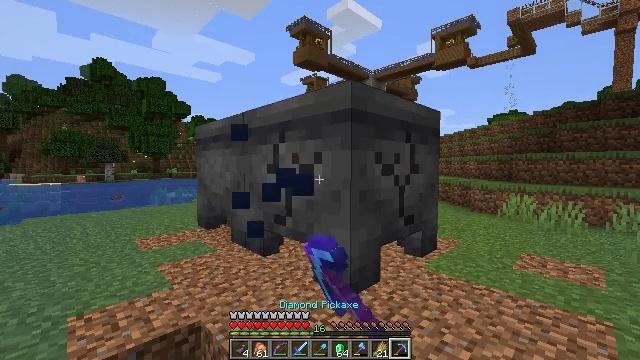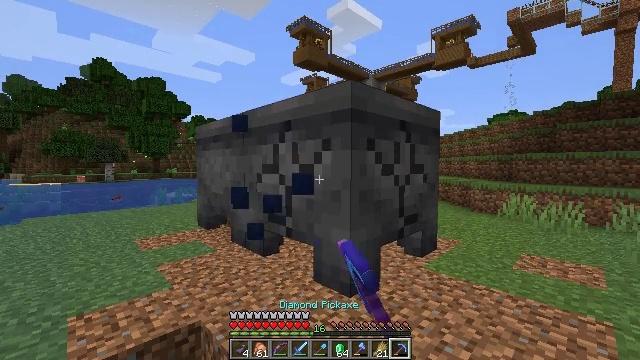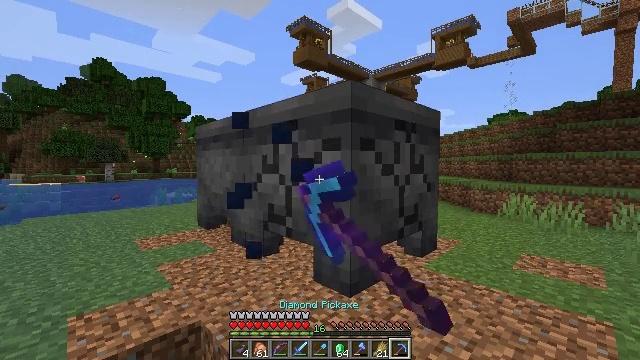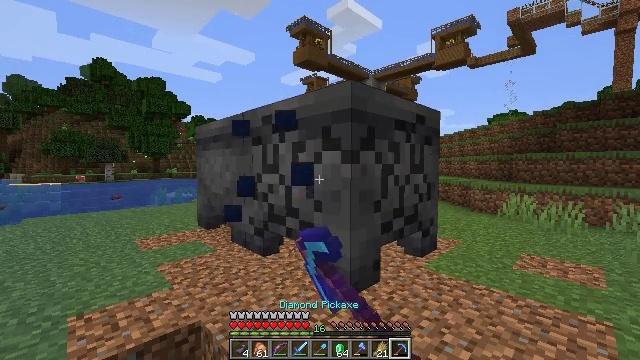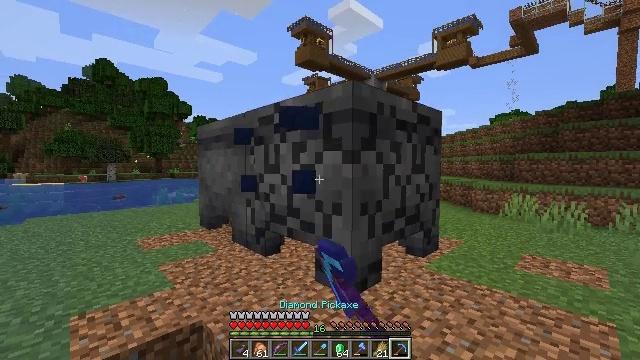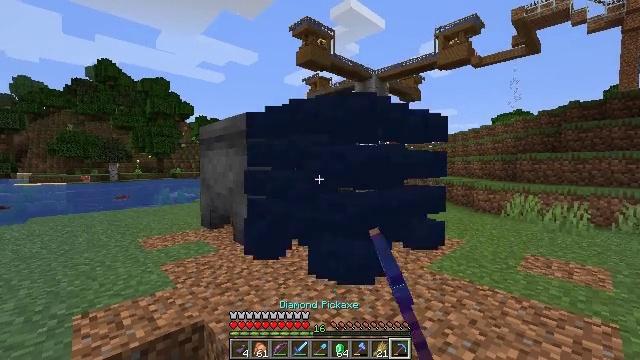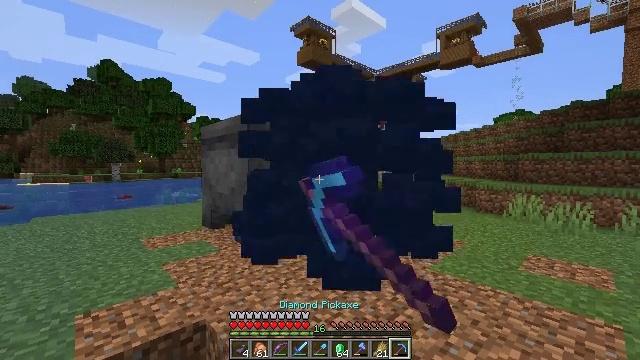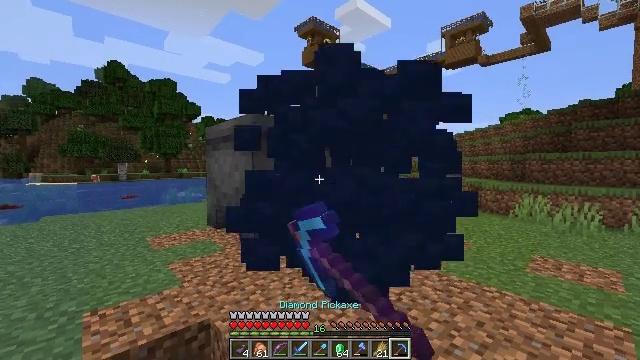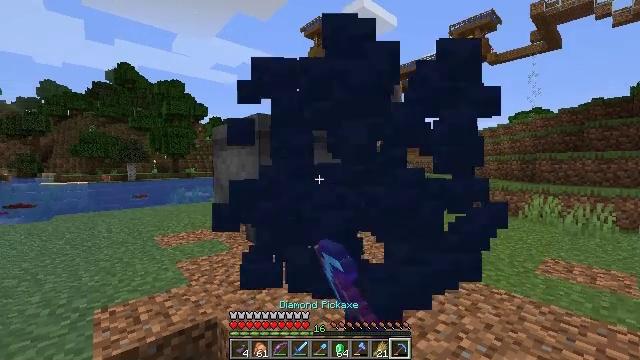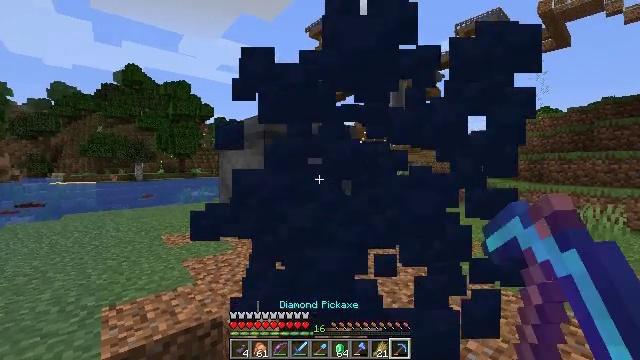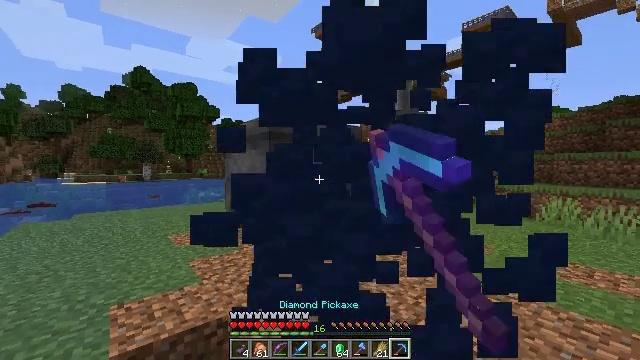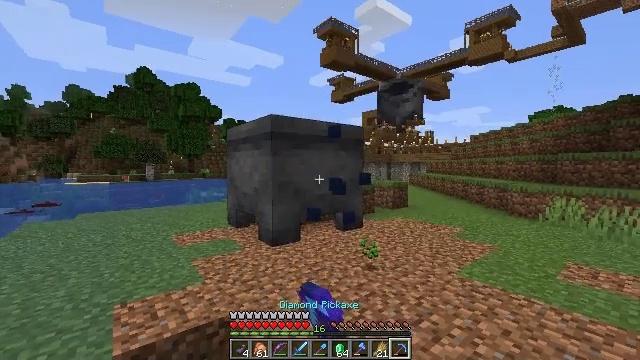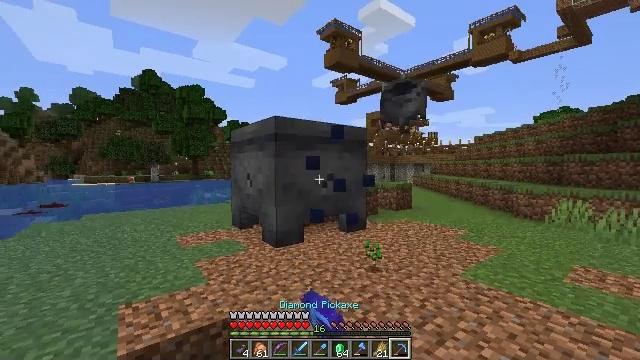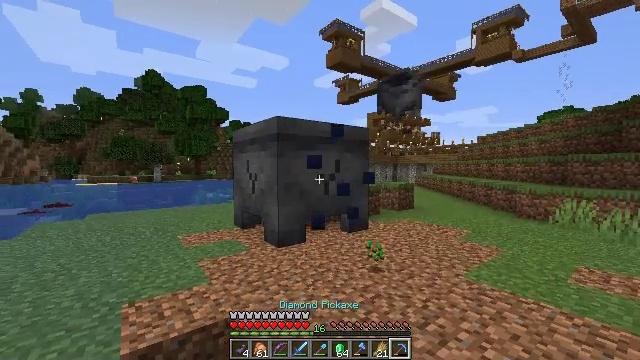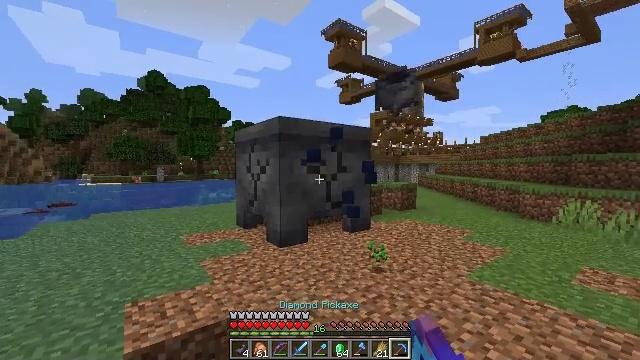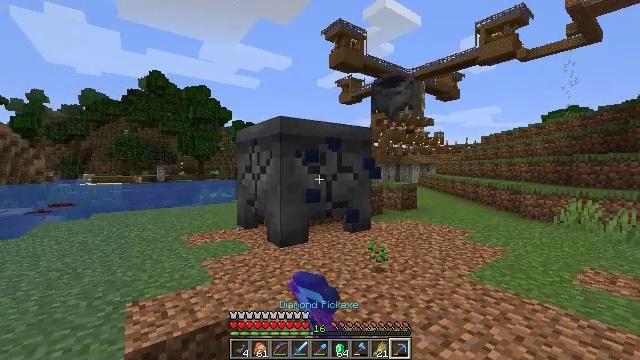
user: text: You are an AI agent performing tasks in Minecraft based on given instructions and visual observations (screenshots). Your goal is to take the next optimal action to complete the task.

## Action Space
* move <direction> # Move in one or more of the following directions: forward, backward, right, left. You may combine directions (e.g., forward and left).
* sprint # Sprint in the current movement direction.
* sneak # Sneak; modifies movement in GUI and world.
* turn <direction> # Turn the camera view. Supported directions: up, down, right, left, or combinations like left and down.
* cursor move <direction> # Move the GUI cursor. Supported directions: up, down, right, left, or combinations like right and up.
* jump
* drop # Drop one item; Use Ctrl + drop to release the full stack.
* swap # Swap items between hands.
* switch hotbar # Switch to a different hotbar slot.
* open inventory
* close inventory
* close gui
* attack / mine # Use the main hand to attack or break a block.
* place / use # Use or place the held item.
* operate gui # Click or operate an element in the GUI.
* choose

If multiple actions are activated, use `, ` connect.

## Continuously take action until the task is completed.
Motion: motion action
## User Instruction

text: Mine the cauldron block.
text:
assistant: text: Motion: attack / mine
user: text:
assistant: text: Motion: attack / mine
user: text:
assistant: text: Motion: attack / mine
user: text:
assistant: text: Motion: attack / mine
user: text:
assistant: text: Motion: attack / mine
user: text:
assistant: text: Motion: attack / mine
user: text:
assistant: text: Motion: attack / mine
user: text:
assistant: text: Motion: turn left, attack / mine
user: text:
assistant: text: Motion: turn left, attack / mine
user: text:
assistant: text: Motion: turn left, attack / mine
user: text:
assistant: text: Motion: attack / mine
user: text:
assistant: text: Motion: attack / mine
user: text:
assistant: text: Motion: attack / mine
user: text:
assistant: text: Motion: attack / mine
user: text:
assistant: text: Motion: attack / mine
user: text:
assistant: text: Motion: attack / mine
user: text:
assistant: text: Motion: attack / mine
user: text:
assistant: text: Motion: attack / mine
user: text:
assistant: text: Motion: attack / mine
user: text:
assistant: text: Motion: attack / mine
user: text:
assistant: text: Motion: attack / mine
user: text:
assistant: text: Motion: attack / mine
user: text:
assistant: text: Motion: attack / mine
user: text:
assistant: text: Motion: attack / mine